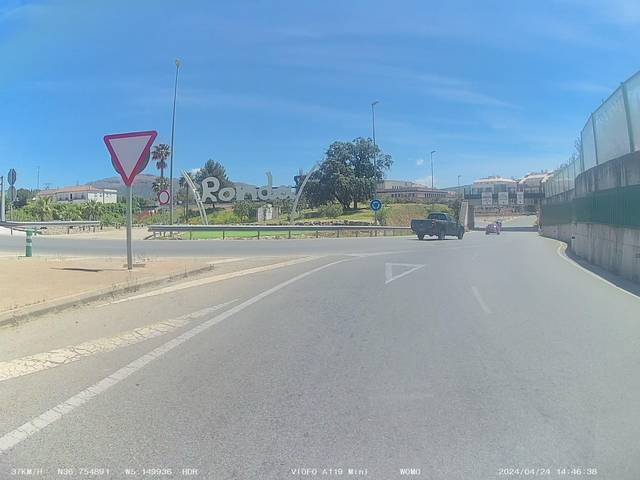
Region: Spain
Coordinates: 36.755, -5.15